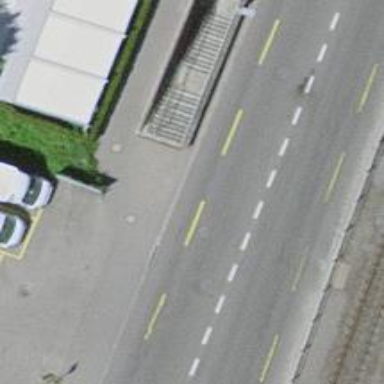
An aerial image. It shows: Sidewalk.